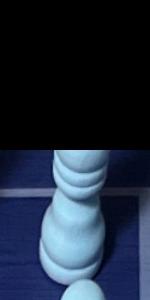
Label: Bishop_White